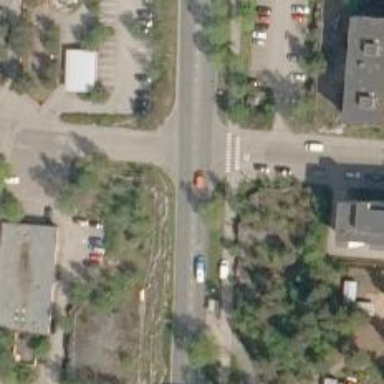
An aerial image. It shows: Crossing on asphalt cycleway.